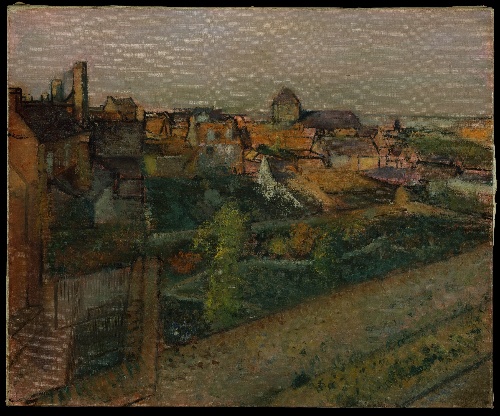
Title: View of Saint-Valéry-sur-Somme
Artist: Edgar Degas
Artist bio: French, Paris 1834–1917 Paris
Date: 1896–98
Object type: Painting
Classification: Paintings
Medium: Oil on canvas
Dimensions: 20 x 24 in. (50.8 x 61 cm)
Department: Robert Lehman Collection
Credit line: Robert Lehman Collection, 1975
Accession year: 1975
Repository: Metropolitan Museum of Art, New York, NY
Tags: Towns|Landscapes